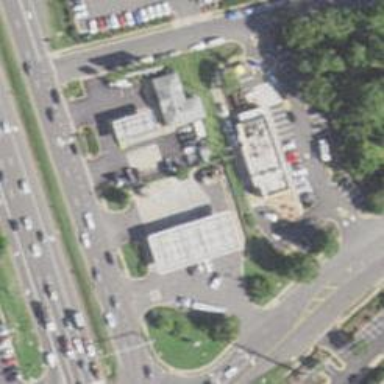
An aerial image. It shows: Convenience shop.